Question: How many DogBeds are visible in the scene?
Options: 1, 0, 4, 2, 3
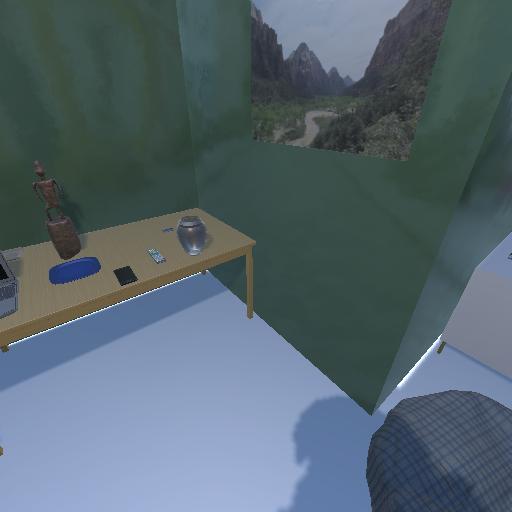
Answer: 1